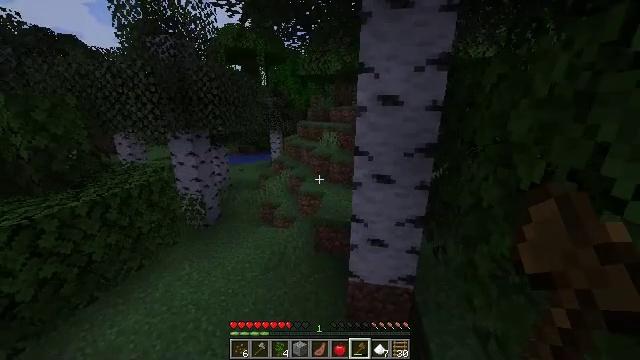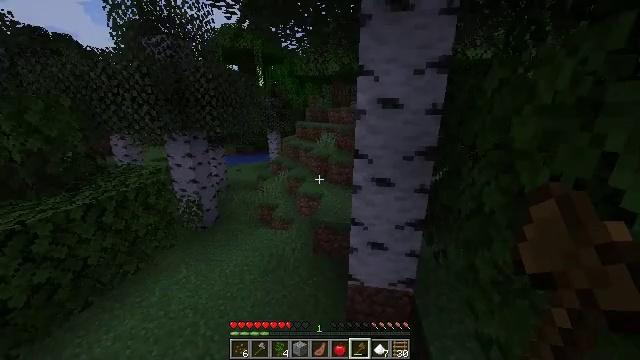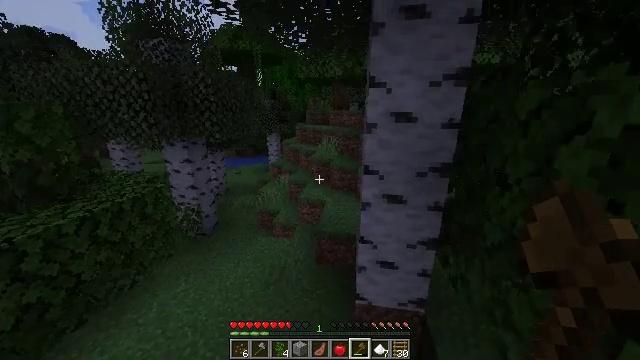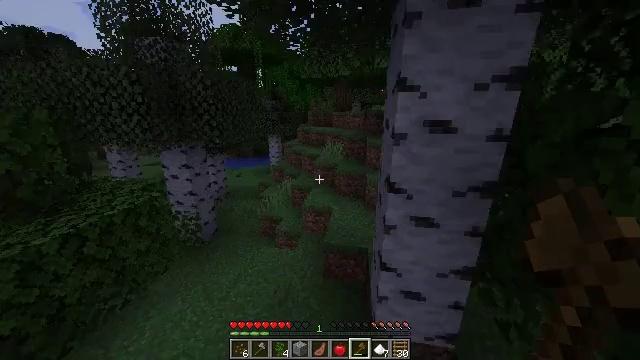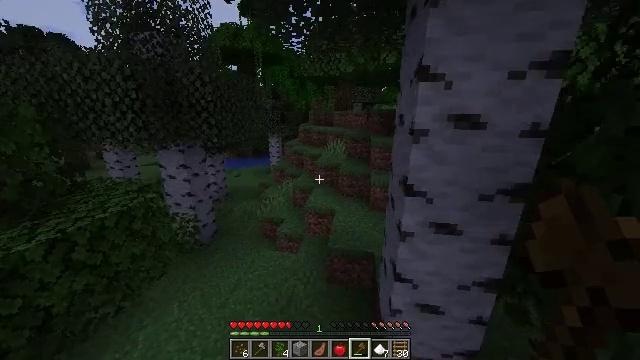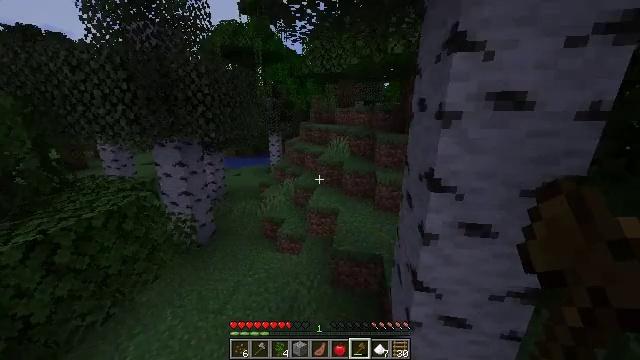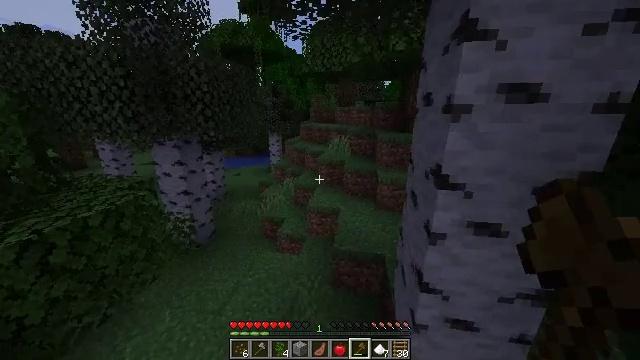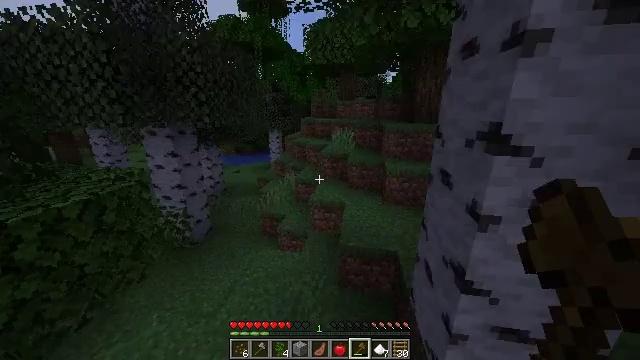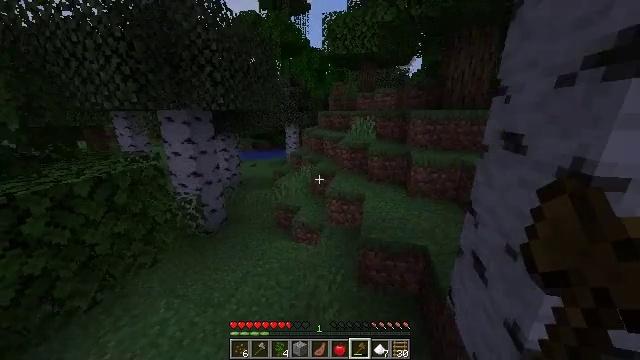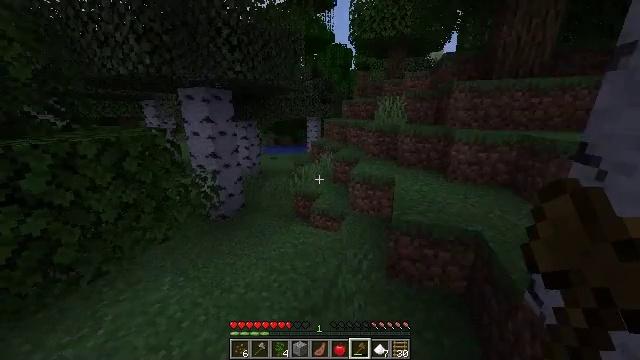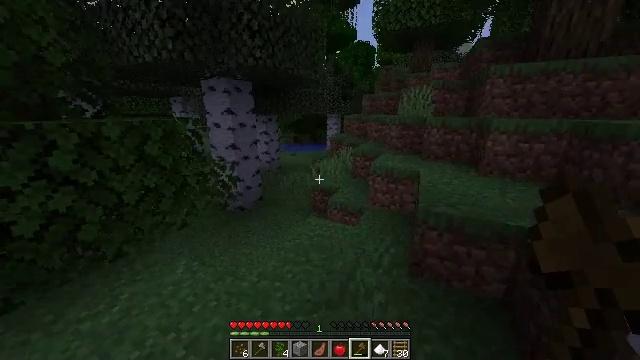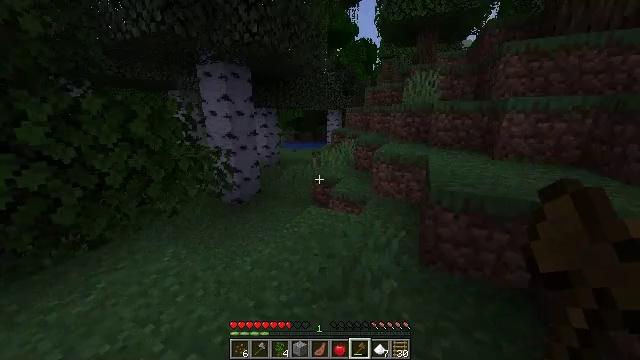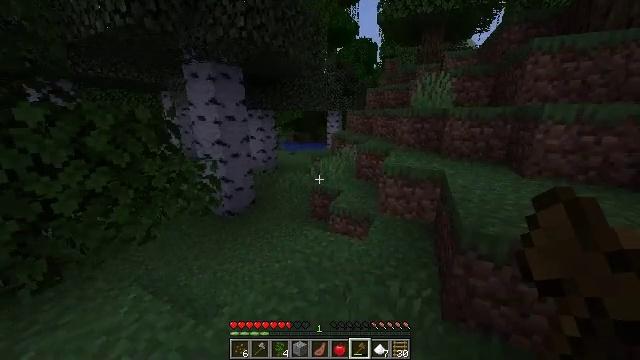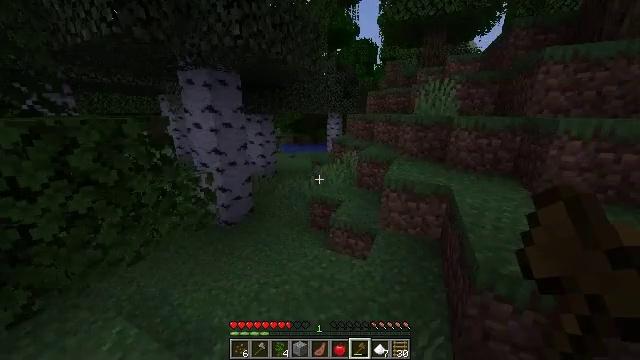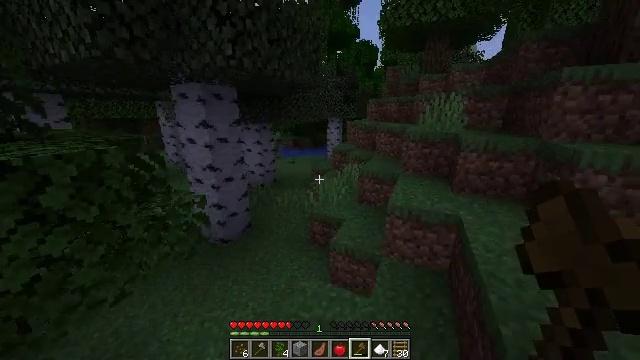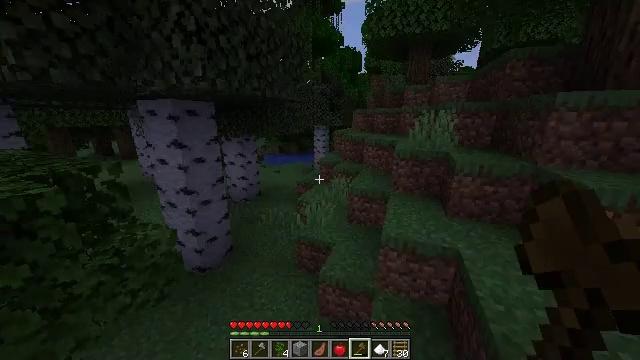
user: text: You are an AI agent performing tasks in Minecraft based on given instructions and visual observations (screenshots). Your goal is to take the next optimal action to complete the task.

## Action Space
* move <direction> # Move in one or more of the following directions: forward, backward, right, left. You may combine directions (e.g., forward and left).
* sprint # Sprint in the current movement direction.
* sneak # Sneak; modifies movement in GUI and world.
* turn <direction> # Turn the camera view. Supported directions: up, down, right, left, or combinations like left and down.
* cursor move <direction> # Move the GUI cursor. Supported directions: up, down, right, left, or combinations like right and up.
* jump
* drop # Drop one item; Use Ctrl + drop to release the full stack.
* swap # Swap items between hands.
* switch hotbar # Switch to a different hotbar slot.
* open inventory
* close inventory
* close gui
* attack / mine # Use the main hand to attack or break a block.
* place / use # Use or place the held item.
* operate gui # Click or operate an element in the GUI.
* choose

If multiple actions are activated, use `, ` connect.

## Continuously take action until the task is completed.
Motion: motion action
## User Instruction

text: Collect some bamboo.
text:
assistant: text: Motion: move forward, jump
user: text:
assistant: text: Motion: move forward, jump
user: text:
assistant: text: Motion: move forward, jump
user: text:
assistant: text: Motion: move forward, jump
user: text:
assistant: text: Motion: move forward, sprint, jump
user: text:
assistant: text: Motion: move forward, sprint, jump
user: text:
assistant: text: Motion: move forward, sprint, jump
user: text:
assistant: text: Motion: move forward, sprint, turn left, jump
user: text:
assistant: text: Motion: move forward, turn left, jump
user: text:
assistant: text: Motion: move forward, turn left, jump
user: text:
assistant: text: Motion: move forward, jump
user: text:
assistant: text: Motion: move forward, jump
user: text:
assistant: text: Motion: move forward, jump
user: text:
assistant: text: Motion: move forward, jump
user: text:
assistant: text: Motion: move forward, turn right, jump
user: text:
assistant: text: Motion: move forward, turn right, jump
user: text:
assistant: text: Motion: move forward, sprint, jump
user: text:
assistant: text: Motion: move forward, sprint, jump
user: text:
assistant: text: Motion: move forward, sprint, jump
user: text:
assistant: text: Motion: move forward, jump
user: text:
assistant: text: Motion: move forward, jump
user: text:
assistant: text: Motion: move forward, jump
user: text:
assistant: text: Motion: move forward, jump
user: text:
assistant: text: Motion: move forward, sprint, jump
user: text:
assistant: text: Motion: move forward, sprint, jump
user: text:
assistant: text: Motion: move forward, sprint, jump
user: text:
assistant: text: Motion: move forward, sprint, jump
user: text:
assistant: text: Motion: move forward, turn left, jump
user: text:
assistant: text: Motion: move forward, turn left, jump
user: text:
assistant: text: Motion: move forward, turn left, jump